Interaction volume radius: 5 \u00c5
Interaction volume height: 20 \u00c5
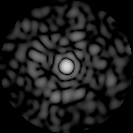
Disorder parameter: 0.8822